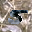
Label: 5